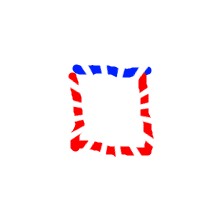
Shape: square